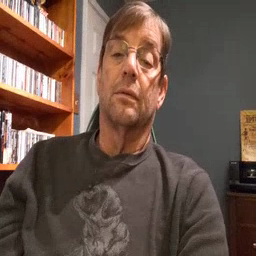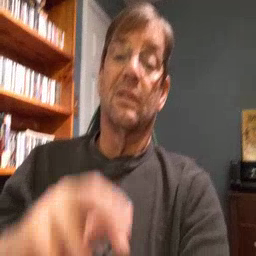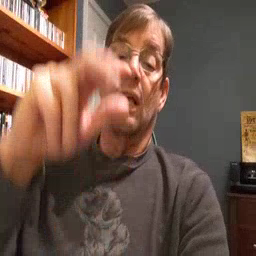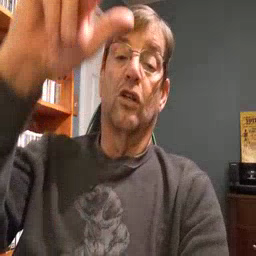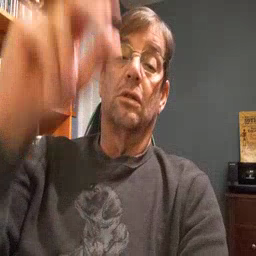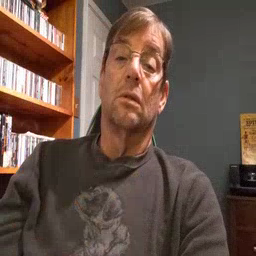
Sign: stairs